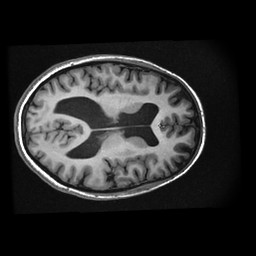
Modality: T1w
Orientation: axial
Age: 23
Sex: female
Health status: healthy
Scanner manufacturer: ge
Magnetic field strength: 3 T
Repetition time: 0.008284 s
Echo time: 0.003116 s